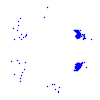
Particle: pion